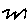
Label: zigzag